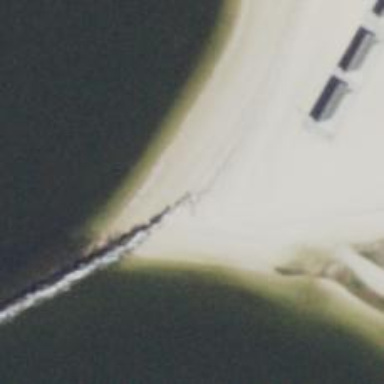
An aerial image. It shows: Breakwater structure.